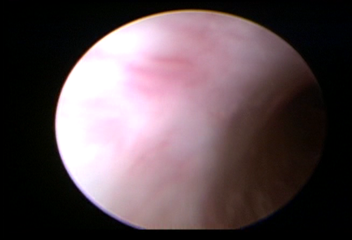
Modality: WLC
Class: Normal mucosa
Bladder cancer association: No